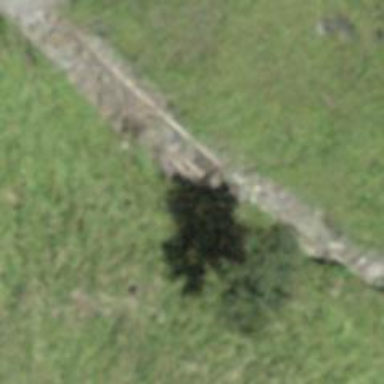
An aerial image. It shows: Ditch in the surroundings.